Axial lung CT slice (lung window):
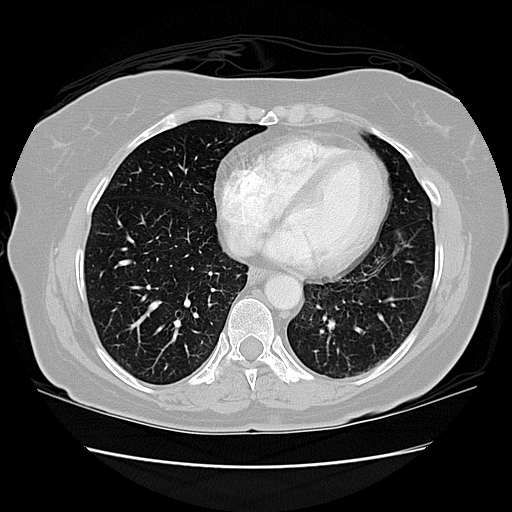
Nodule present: no